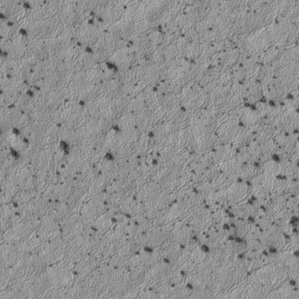
Label: frost